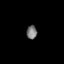
Tissue: lung
Cell type: Epithelial cells
Senescence score: 0.2423
Nuclear area (px): 140
Mean DAPI intensity: 117.886